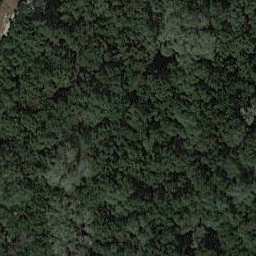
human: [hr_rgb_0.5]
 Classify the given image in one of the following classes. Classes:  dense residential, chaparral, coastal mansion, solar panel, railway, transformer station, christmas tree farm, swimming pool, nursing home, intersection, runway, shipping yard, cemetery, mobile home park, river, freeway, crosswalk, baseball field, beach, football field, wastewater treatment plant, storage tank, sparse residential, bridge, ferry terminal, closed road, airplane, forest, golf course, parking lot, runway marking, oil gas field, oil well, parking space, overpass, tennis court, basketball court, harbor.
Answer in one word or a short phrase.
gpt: forest